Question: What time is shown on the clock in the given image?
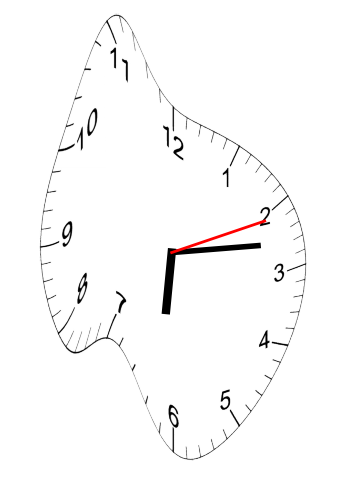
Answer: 06:13:11